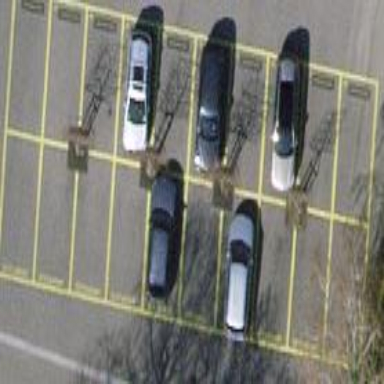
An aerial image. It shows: Parking lane with asphalt surface.